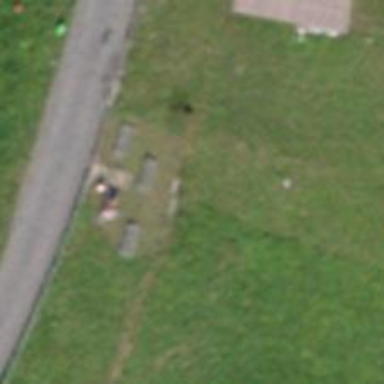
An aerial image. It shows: Brown bench.